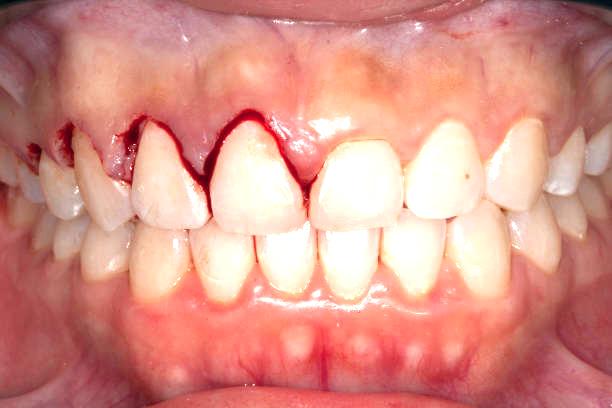
Condition: Gingivitis